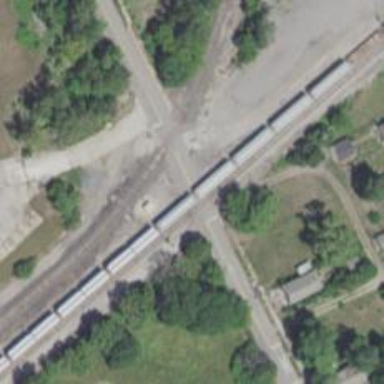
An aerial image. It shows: Railway level crossing.